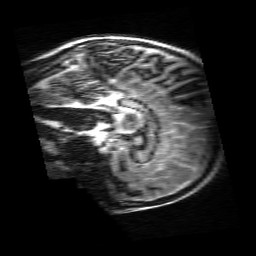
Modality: MP2RAGE
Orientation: sagittal
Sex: male
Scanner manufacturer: siemens
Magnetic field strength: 3 T
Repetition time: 5 s
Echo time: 0.00355 s